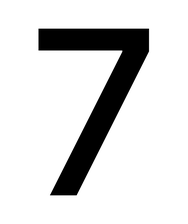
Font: Inter_Medium